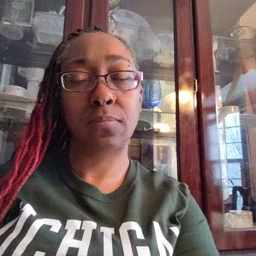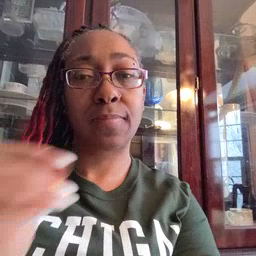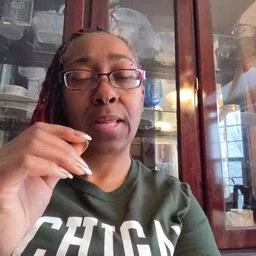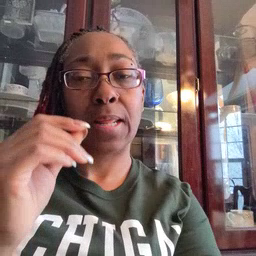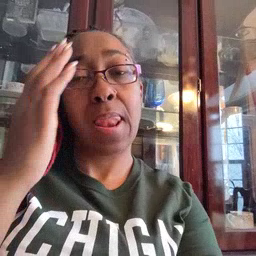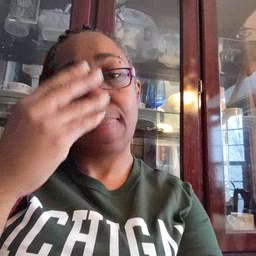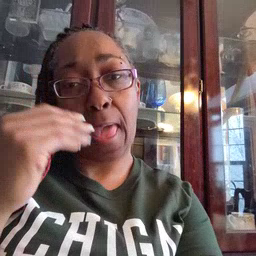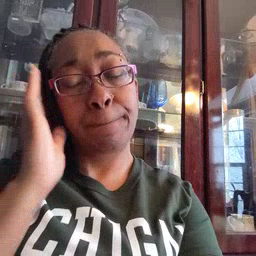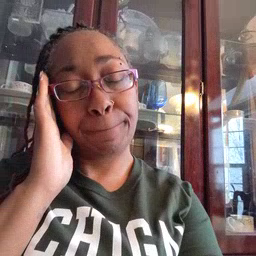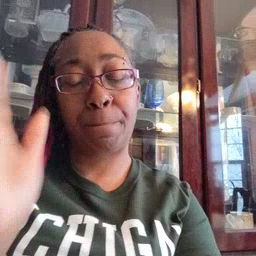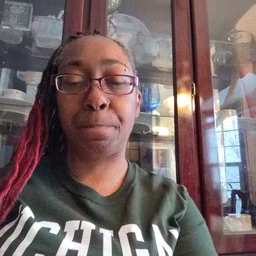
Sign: nap